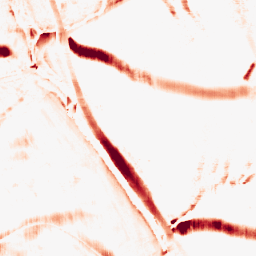
Category: morphological
Decomposition family: morphological_rect
Decomposition parameters: operation: opening
width: 10
height: 20
Upsampling method: bilinear
Upsampling parameters: scale: 8
Upsampling scale: 8